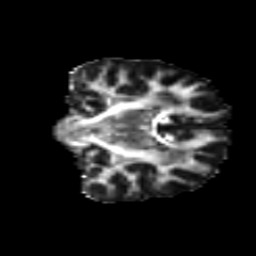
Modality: FA
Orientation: coronal
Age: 17
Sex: female
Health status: ill
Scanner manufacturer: ge
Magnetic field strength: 3 T
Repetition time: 6.752 s
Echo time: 0.079 s